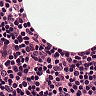
Metastatic tissue present: no